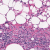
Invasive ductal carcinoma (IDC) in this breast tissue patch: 0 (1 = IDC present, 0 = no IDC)